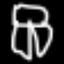
Label: pants